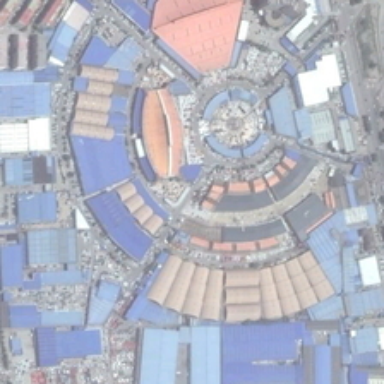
The area is a vast industrial area .